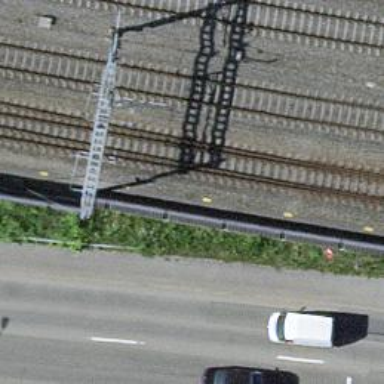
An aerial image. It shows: Single railway track with electrification through contact line.